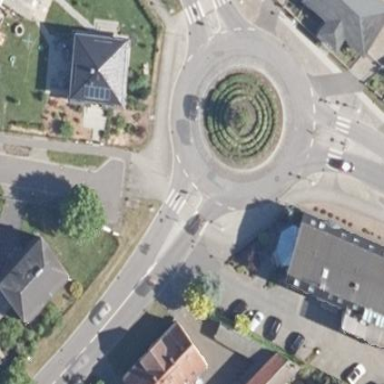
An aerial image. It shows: Secondary road with asphalt surface leading to roundabout.